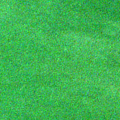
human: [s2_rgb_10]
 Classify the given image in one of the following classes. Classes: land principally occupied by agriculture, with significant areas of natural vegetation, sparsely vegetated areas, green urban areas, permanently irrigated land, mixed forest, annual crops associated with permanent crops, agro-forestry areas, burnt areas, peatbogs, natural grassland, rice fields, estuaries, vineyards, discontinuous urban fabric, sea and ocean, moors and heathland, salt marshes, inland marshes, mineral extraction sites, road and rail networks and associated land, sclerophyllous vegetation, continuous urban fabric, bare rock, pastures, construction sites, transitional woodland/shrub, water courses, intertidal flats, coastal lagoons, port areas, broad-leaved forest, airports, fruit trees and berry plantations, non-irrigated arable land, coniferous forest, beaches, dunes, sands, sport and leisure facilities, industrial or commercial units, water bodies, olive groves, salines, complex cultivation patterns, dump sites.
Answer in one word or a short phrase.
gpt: sea and ocean